Interaction volume radius: 10 \u00c5
Interaction volume height: 20 \u00c5
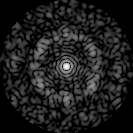
Disorder parameter: 0.8024